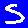
Digit: 5